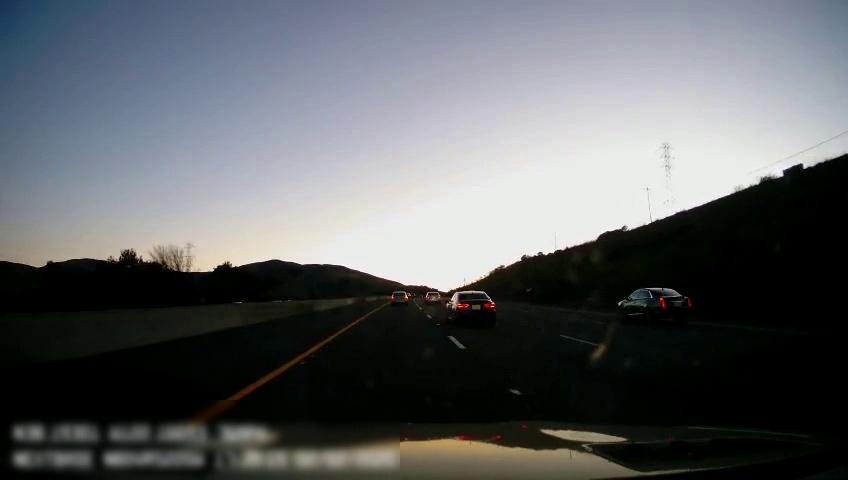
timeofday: Day
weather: Sunny
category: Drivable Space
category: Vehicles | Car
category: Vehicles | Car
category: Vehicles | Car
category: Vehicles | Car
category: Vehicles | Car
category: Lanes | Alternate Lane
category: Lanes | Current Lane
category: Lanes | Current Lane
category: Lanes | Alternate Lane
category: Lanes | Alternate Lane